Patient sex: M
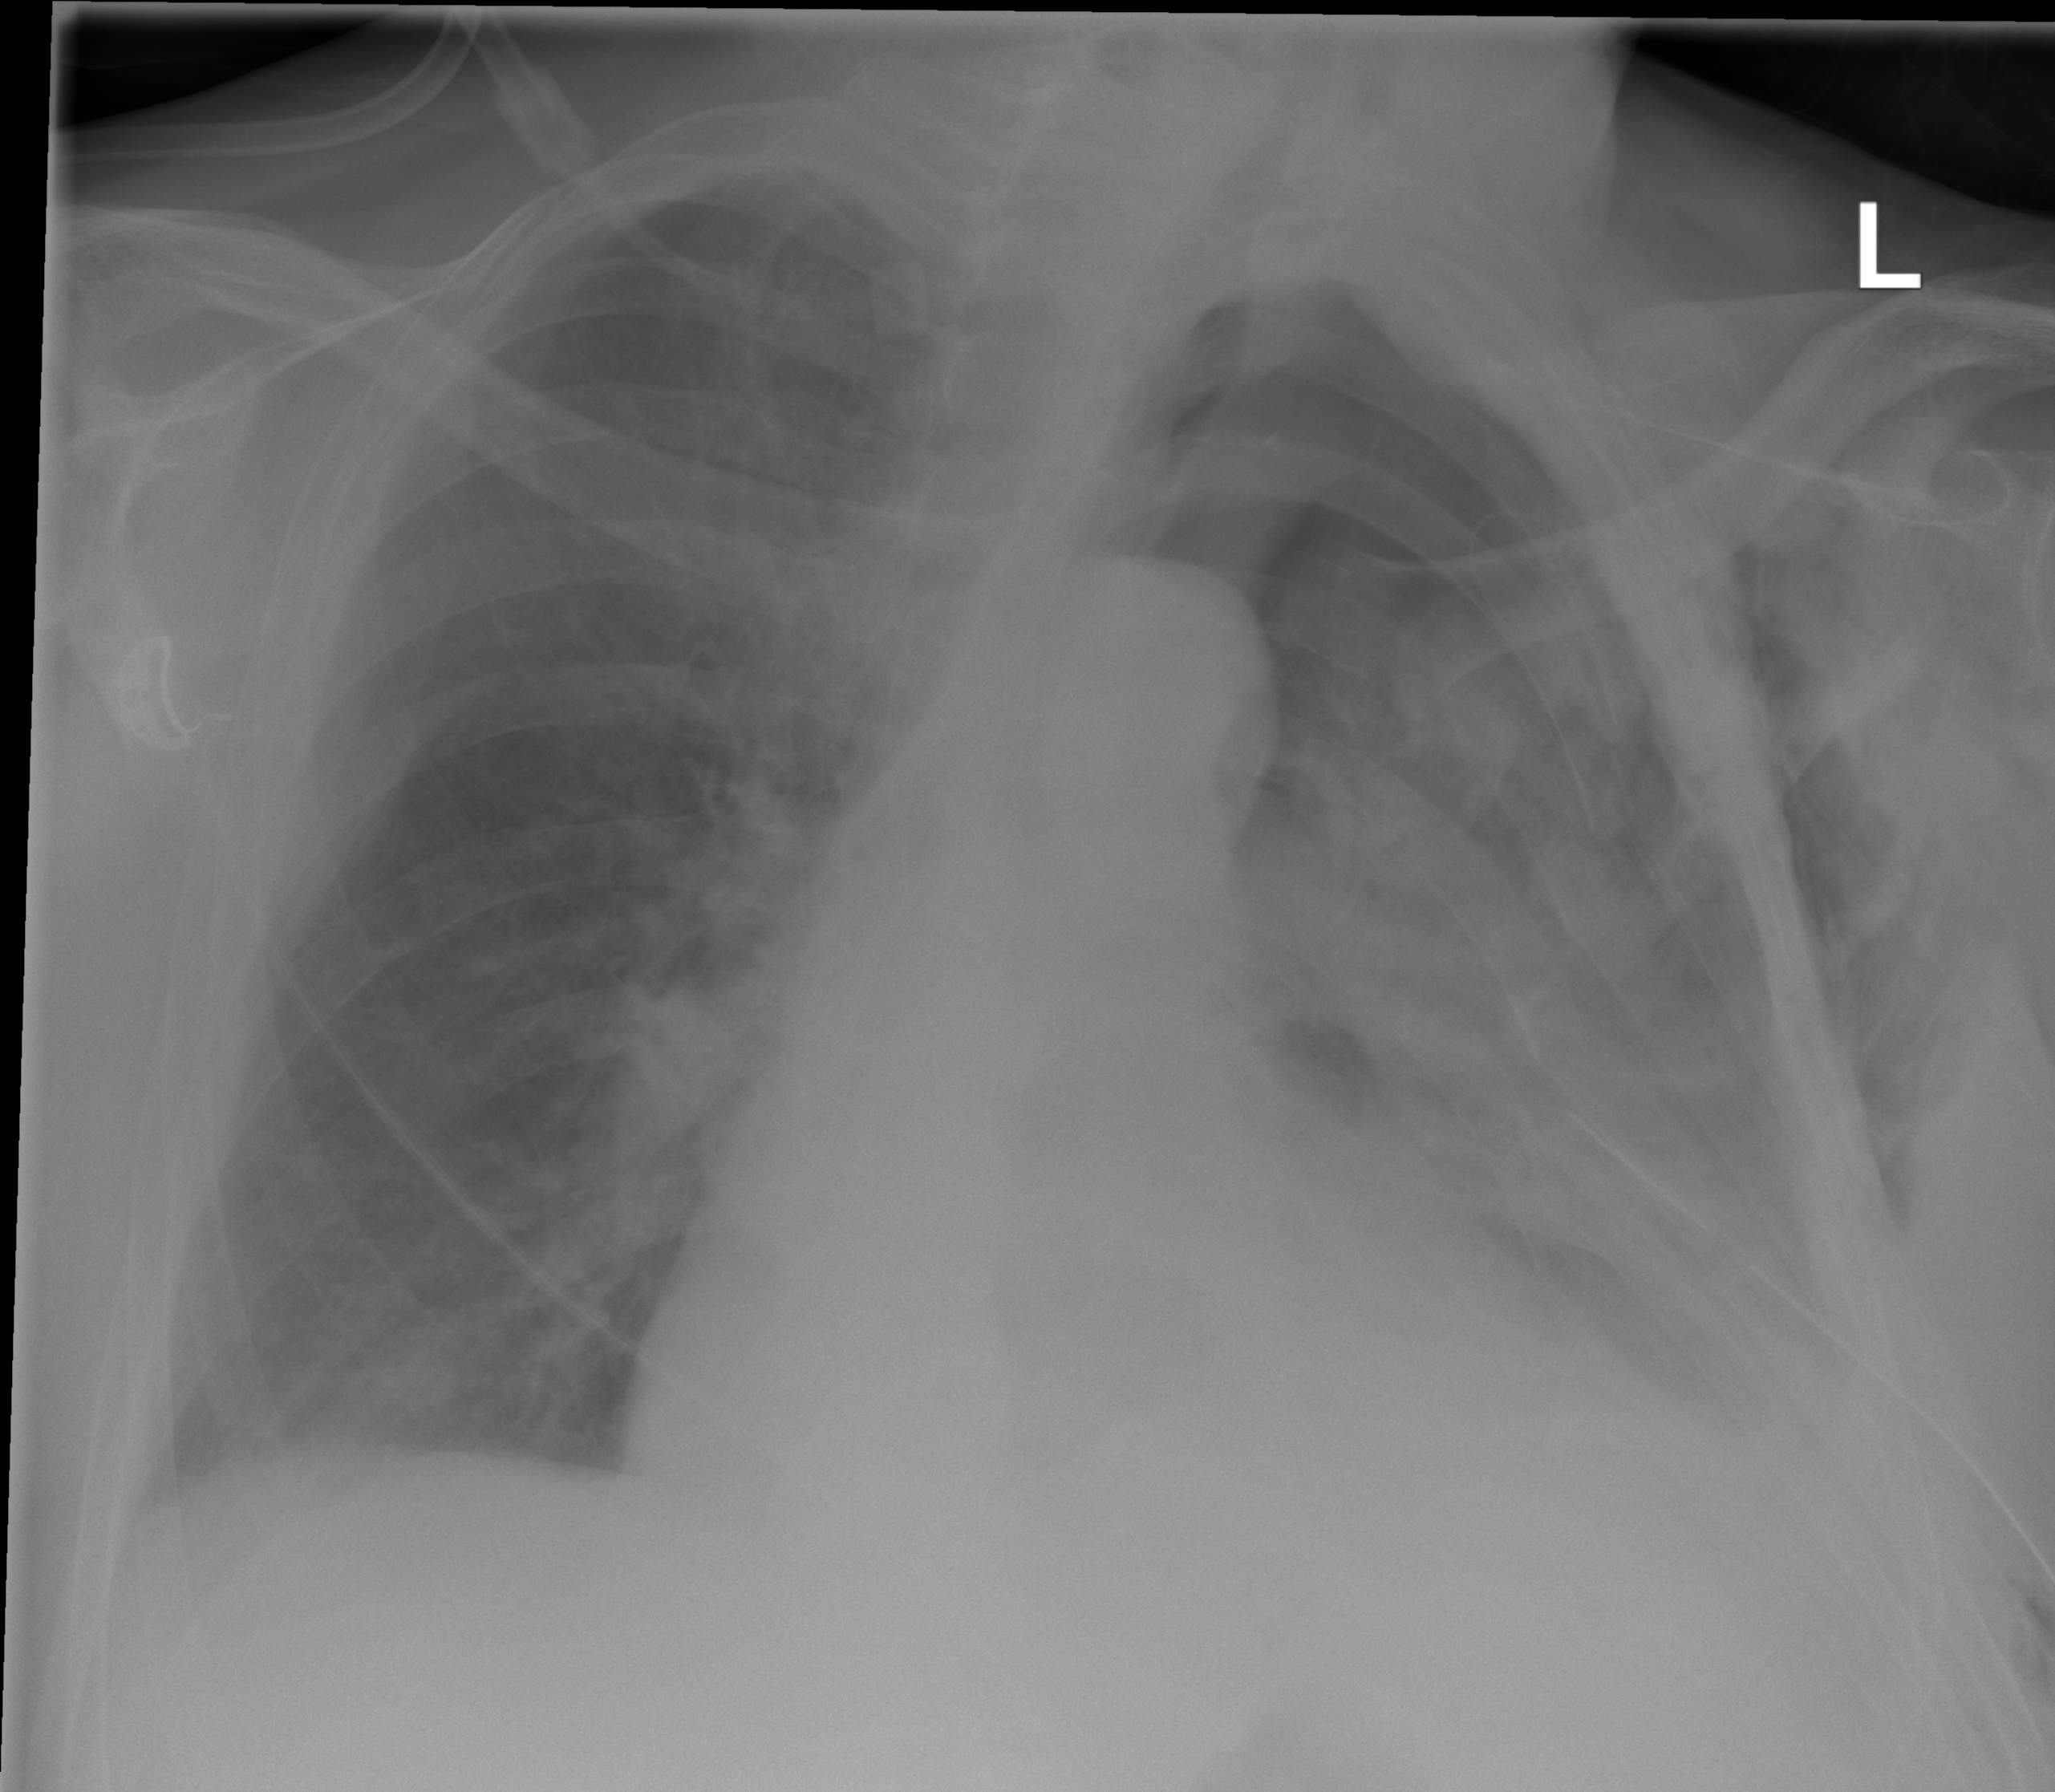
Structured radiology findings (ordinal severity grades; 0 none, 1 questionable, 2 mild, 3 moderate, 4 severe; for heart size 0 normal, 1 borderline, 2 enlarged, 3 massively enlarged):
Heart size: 2
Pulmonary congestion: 0
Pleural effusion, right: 0
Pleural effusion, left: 2
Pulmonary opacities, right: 0
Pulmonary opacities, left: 0
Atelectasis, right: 0
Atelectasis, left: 2